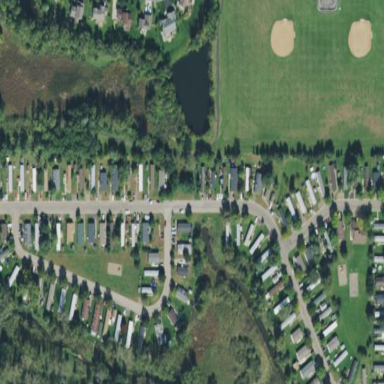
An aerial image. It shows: Residential area with mobile homes.